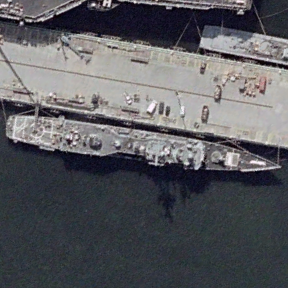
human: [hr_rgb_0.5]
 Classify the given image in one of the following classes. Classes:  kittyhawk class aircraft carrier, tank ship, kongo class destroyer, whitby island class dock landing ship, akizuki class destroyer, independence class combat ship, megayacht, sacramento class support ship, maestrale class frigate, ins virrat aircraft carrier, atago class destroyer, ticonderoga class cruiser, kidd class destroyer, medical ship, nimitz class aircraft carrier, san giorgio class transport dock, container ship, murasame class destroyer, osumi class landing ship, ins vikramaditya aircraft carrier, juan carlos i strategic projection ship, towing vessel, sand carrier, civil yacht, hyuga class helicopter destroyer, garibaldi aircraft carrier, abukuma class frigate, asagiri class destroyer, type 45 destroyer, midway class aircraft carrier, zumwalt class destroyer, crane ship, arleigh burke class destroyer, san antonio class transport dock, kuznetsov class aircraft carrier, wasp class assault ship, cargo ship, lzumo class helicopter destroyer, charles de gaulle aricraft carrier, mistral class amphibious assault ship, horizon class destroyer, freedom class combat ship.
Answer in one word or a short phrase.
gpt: Ticonderoga class cruiser